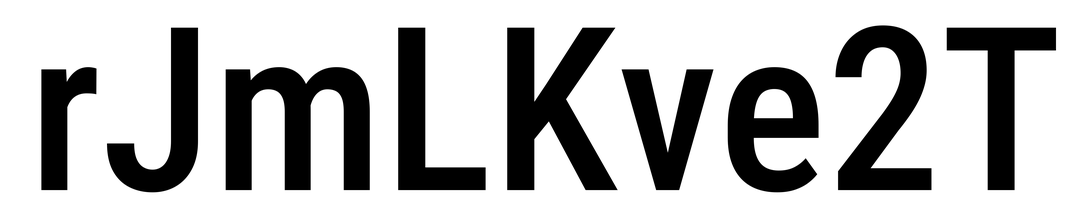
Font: Roboto_Condensed_Medium